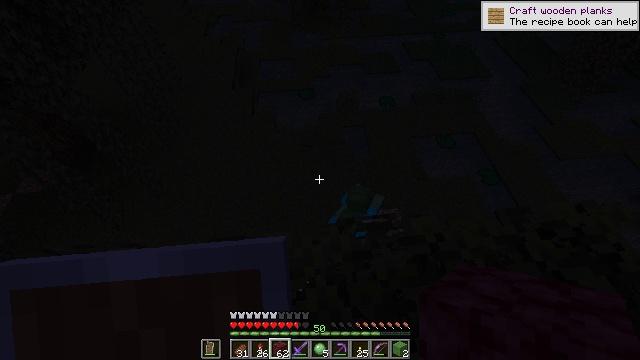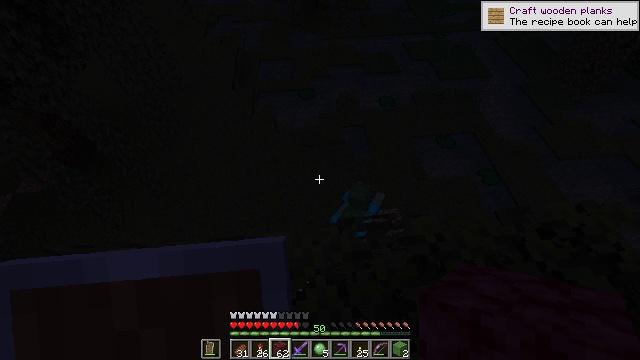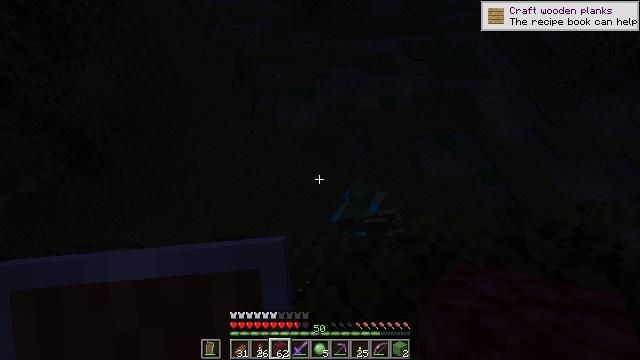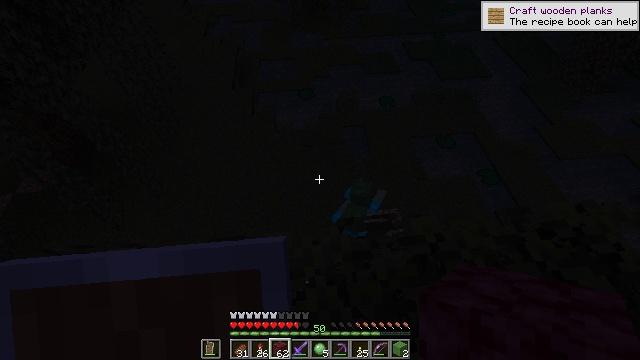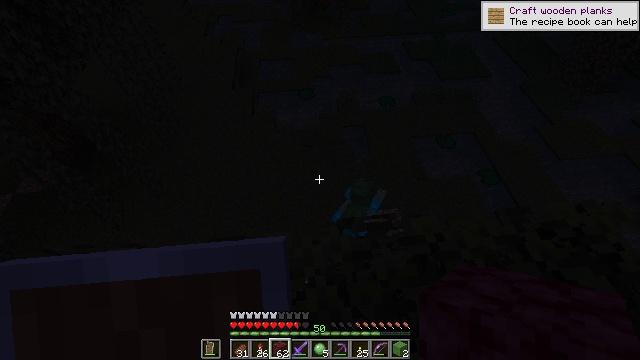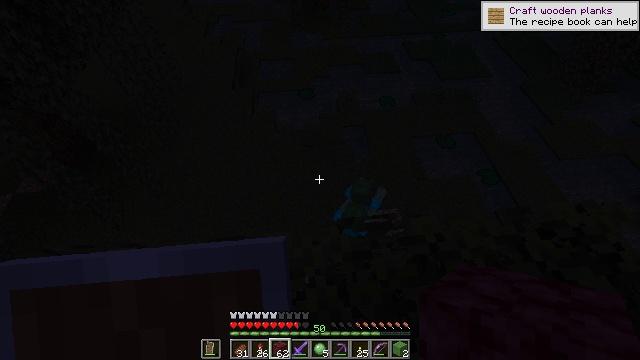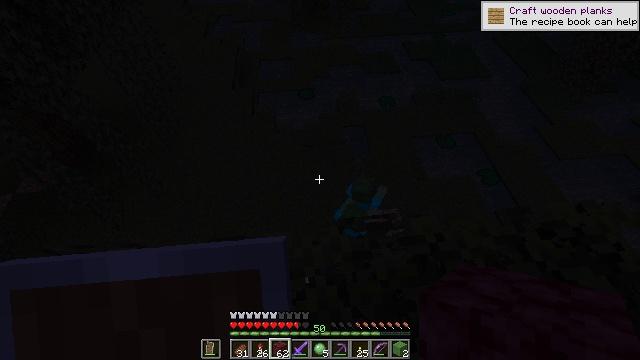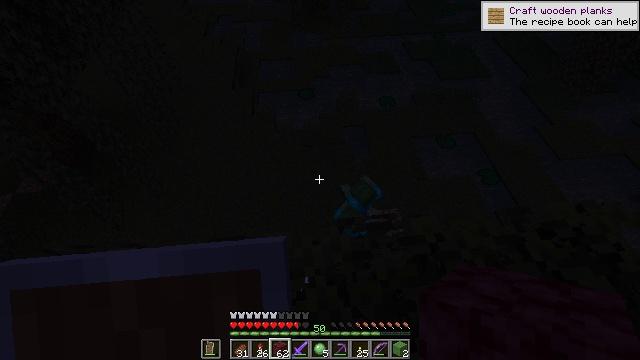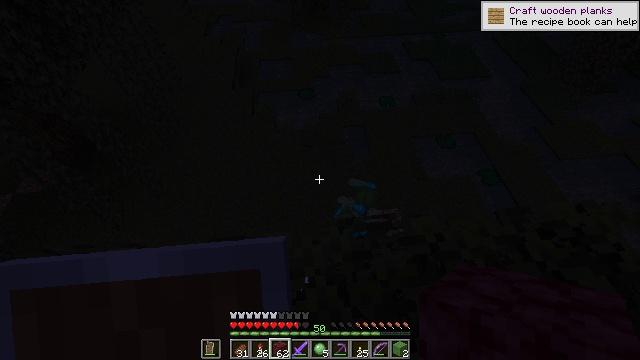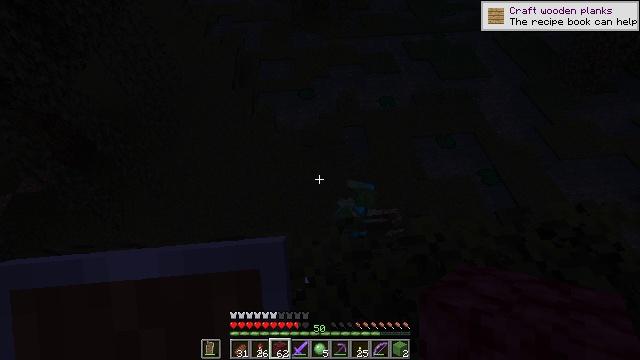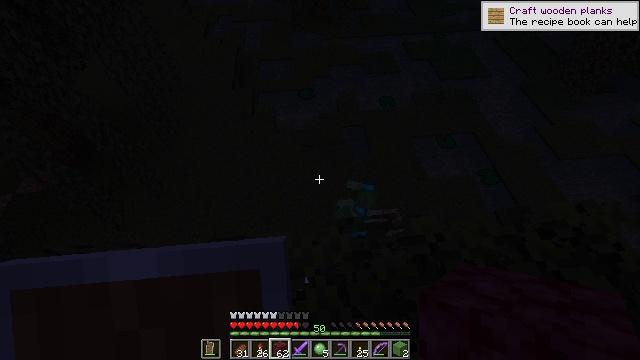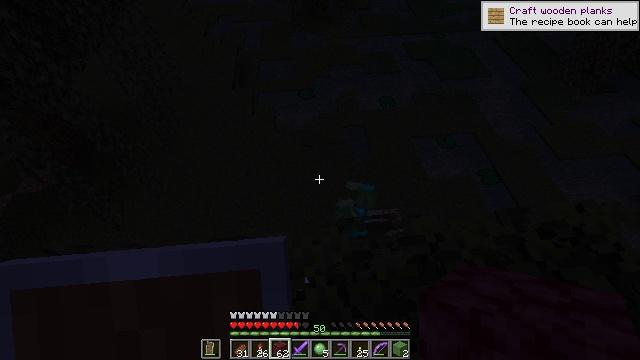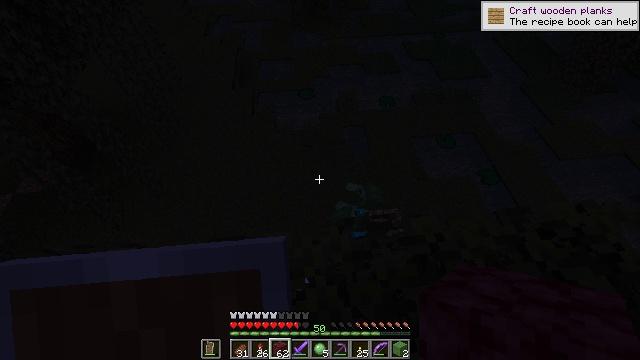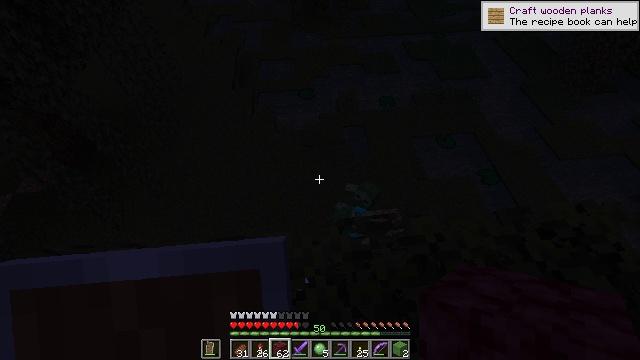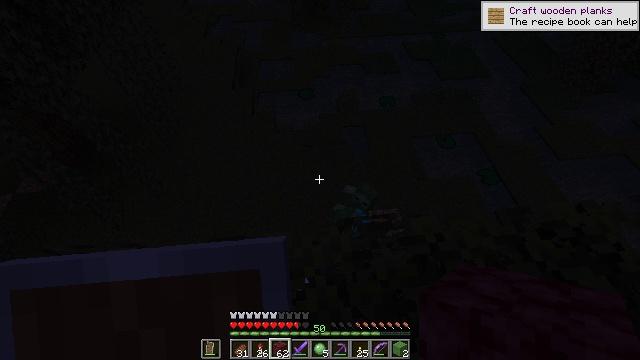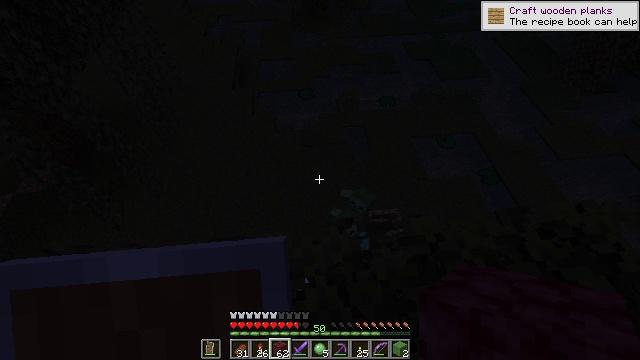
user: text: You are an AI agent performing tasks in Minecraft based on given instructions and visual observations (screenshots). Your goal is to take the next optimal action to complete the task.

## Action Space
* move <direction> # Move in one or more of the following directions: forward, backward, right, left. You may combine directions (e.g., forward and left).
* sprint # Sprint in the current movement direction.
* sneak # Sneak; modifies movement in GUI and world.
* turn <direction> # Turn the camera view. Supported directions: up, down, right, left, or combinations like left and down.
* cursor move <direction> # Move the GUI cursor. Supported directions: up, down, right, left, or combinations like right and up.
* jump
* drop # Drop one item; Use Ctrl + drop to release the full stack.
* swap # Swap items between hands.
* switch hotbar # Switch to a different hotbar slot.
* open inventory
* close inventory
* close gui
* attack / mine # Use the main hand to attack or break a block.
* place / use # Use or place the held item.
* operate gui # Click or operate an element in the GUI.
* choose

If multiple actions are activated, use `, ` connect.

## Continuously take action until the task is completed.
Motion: motion action
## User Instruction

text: Combat the slime.
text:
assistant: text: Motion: no_op
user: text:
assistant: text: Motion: no_op
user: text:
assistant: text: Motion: no_op
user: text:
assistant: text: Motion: no_op
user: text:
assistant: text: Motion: no_op
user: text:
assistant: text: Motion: no_op
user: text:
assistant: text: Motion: no_op
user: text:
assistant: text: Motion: no_op
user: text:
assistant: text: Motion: no_op
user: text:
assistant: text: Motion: no_op
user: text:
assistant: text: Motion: no_op
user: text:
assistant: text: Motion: no_op
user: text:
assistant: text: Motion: no_op
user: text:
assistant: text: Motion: no_op
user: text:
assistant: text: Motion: no_op
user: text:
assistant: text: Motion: no_op
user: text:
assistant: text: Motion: no_op
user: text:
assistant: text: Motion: no_op
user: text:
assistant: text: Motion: no_op
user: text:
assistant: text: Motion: no_op
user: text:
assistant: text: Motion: no_op
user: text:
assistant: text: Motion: no_op
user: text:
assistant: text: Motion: no_op
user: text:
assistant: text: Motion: no_op
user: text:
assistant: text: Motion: no_op
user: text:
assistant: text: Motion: no_op
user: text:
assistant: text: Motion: no_op
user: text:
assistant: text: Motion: no_op
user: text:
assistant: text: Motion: no_op
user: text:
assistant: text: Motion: no_op